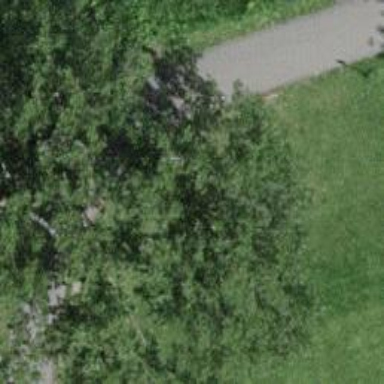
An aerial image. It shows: Deciduous broadleaved tree in park.